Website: apple
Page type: cart
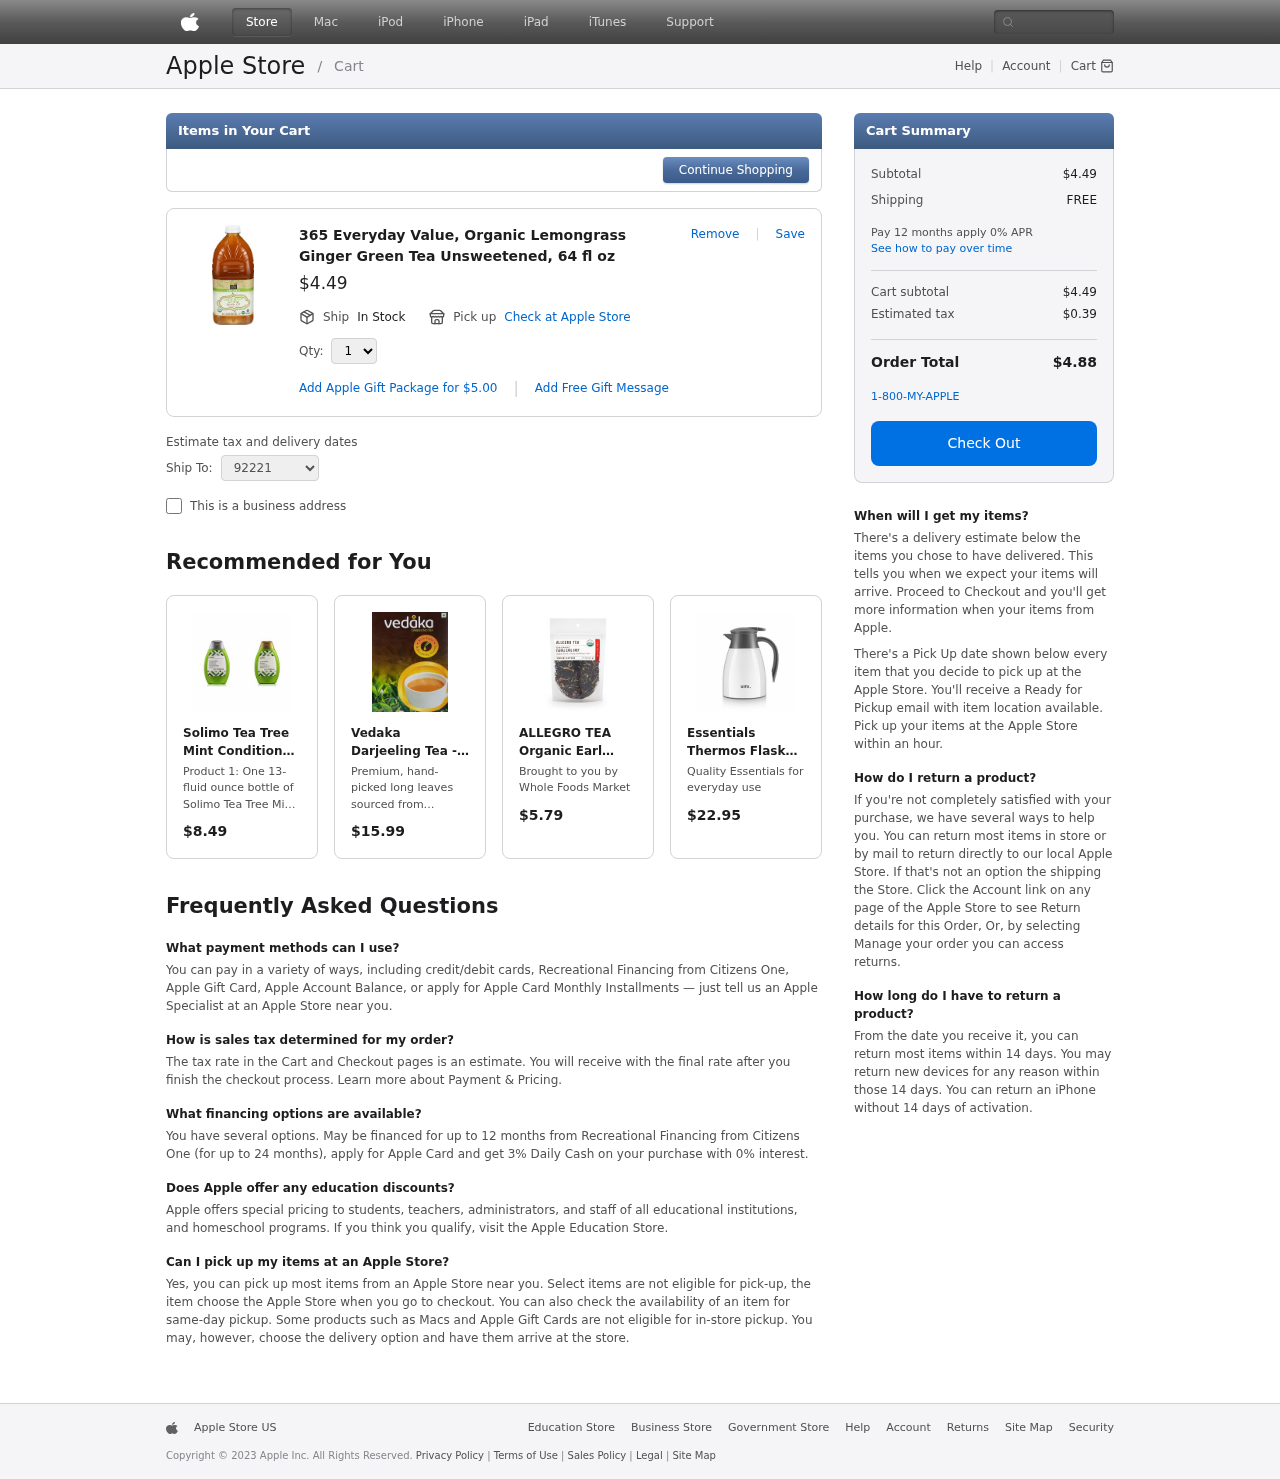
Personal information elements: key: PII_POSTCODE
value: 92221
Product elements: key: PRODUCT1_NAME
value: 365 Everyday Value, Organic Lemongrass Ginger Green Tea Unsweetened, 64 fl oz
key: PRODUCT1_PRICE
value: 4.49
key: PRODUCT1_QUANTITY
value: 1
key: PRODUCT2_DESC
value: Product 1: One 13-fluid ounce bottle of Solimo Tea Tree Mint Conditioner
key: PRODUCT2_NAME
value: Solimo Tea Tree Mint Conditioner, 13oz (Single) & Tea Tree Mint Shampoo, 13oz (Single)
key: PRODUCT2_PRICE
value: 8.49
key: PRODUCT3_DESC
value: Premium, hand-picked long leaves sourced from Darjeeling tea gardens
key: PRODUCT3_NAME
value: Vedaka Darjeeling Tea - 500gms
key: PRODUCT3_PRICE
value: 15.99
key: PRODUCT4_DESC
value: Brought to you by Whole Foods Market
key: PRODUCT4_NAME
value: ALLEGRO TEA Organic Earl Grey Floral Tea, 0.75 OZ
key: PRODUCT4_PRICE
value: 5.79
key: PRODUCT5_DESC
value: Quality Essentials for everyday use
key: PRODUCT5_NAME
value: Essentials Thermos Flask 1.0 L Stainless Steel Quick Press Cap 100% Leak Proof for Tea or Coffee Pre
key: PRODUCT5_PRICE
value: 22.95
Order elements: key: ORDER_SUBTOTAL
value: $4.49
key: ORDER_SHIPPING_COST
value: FREE
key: ORDER_SUBTOTAL2
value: $4.49
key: ORDER_TAX
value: $0.39
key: ORDER_TOTAL
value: $4.88